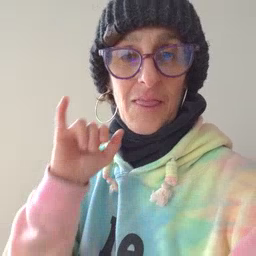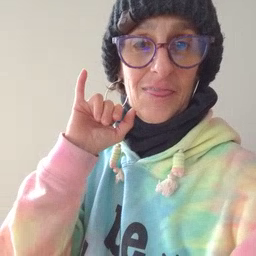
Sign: that